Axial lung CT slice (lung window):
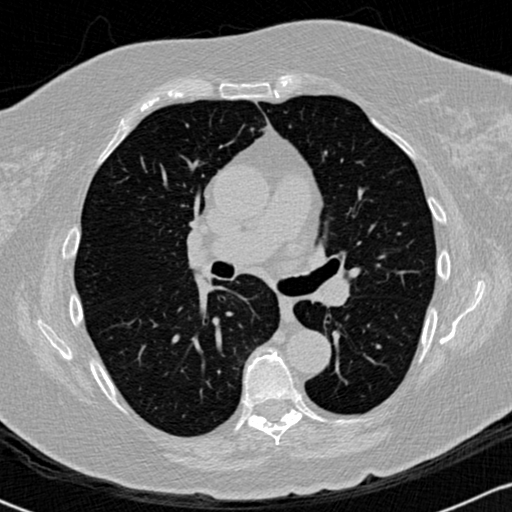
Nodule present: no